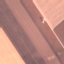
Label: AnnualCrop